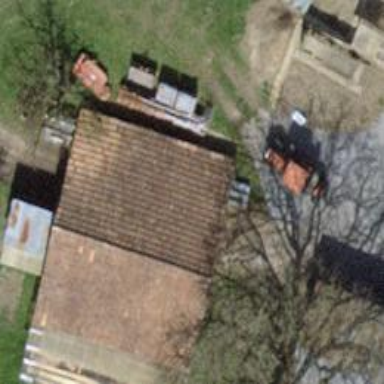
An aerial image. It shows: Shed building.